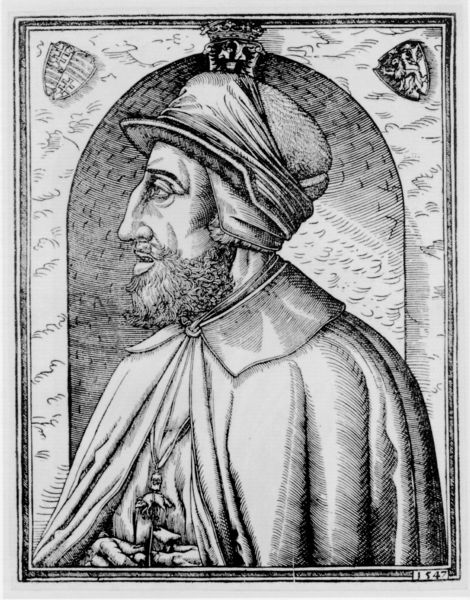
Titel: Bildnis von Erzherzog Ferdinand von Österreich
Künstler: M. Ribestein
Institution: (Seriendruck)
Schlagwörter: mann, umhang, weiß, blume, finger, grau, hintergrund, hut, mund, nase, profil, schwarz, blick, tuch, ornament, bart, kappe, mütze, augen, falten, kragen, pelz, rahmen, vollbart, bildnis, hände, portrait, porträt, auge, gewand, mantel, kinn, lippen, oval, kopfbedeckung, spanien, bogen, halsband, kette, grafik, graphik, rundbogen, hands, hat, kaiser, white, black, collar, face, falte, gray, grey, nose, wall, seitenansicht, print, wange, augenbraue, halskette, nische, buch, rechteck, druck, schraffur, radierung, stich, hakennase, schwarzweiß, orden, herrscher, fürst, buchdruck, wappen, hand, profile, zähne, fuchs, anhänger, horses, man, herzog, head, löwe, niesche, side, drawing, klappe, binden, kupferstich, black and white, bust, brow, coat, mouth, dog, beard, old man, necklace, schließe, araber, person, buckel, human, cape, cloak, coat of arms, crest, reformation, eye, horse, shield, cheek, goldenes vlies, karl v, nostradamus, lion, schluter, emblem, chain, 1547, halbprofil, krmm, seitenbild, teeth, theeth, heraldry, crests, goldenen flies, hooked nose, porträ